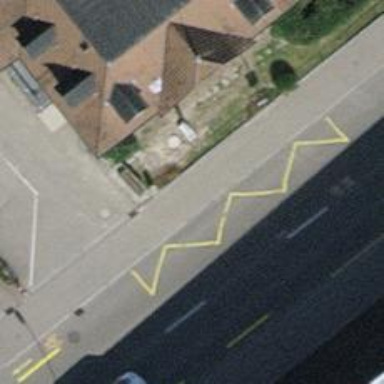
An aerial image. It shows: Bus stop with platform for public transport.